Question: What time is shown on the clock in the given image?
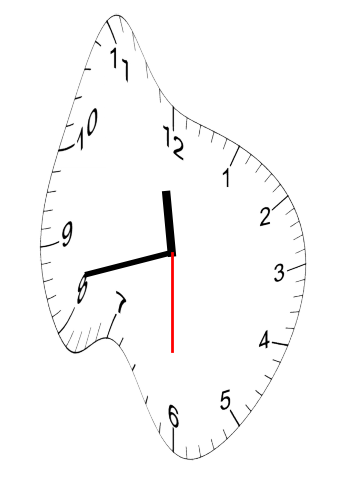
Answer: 11:42:30